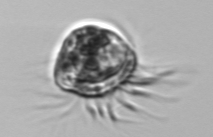
Label: Leegaardiella_ovalis